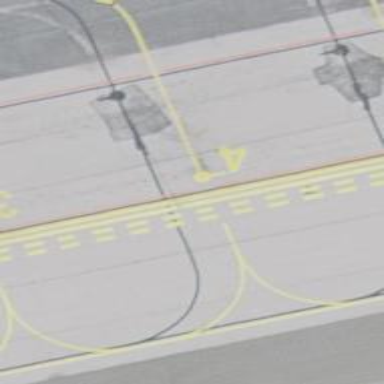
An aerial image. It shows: Runway holding position.